Question: I'm trying to transition from one scene to another, but when I call 'presentScene' there is a crash!
The scenes are not stored in a class or referenced, they are loaded directly into the 'presentScene' call.
Screenshot of crash in Xcode:

My simple minimal project is here: <URL>
'MKScene' is just a subclass of 'SCNScene', because I would like to know when a scene is deinited to be sure that is it.
'''
self.gameView!.scene = MKScene(named:"art.scnassets/scene1.scn")
'''
then later I call
'''
let scnView:SCNView = self.gameView! as SCNView
let skTransition:SKTransition = SKTransition.crossFadeWithDuration(1.0)
skTransition.pausesIncomingScene = false
skTransition.pausesOutgoingScene = false
self.sceneToggler = !self.sceneToggler
// transition
scnView.presentScene((self.sceneToggler ? MKScene(named:"art.scnassets/scene1.scn")! : MKScene(named:"art.scnassets/scene2.scn")!), withTransition:skTransition, incomingPointOfView:nil, completionHandler:nil)
'''
If I keep a reference to the scene in my class then it works - but that's not what I want. I just want to transition to a different scene and leave the current scene behind deinited.
Why is this crashing?
It seems like a simply task...
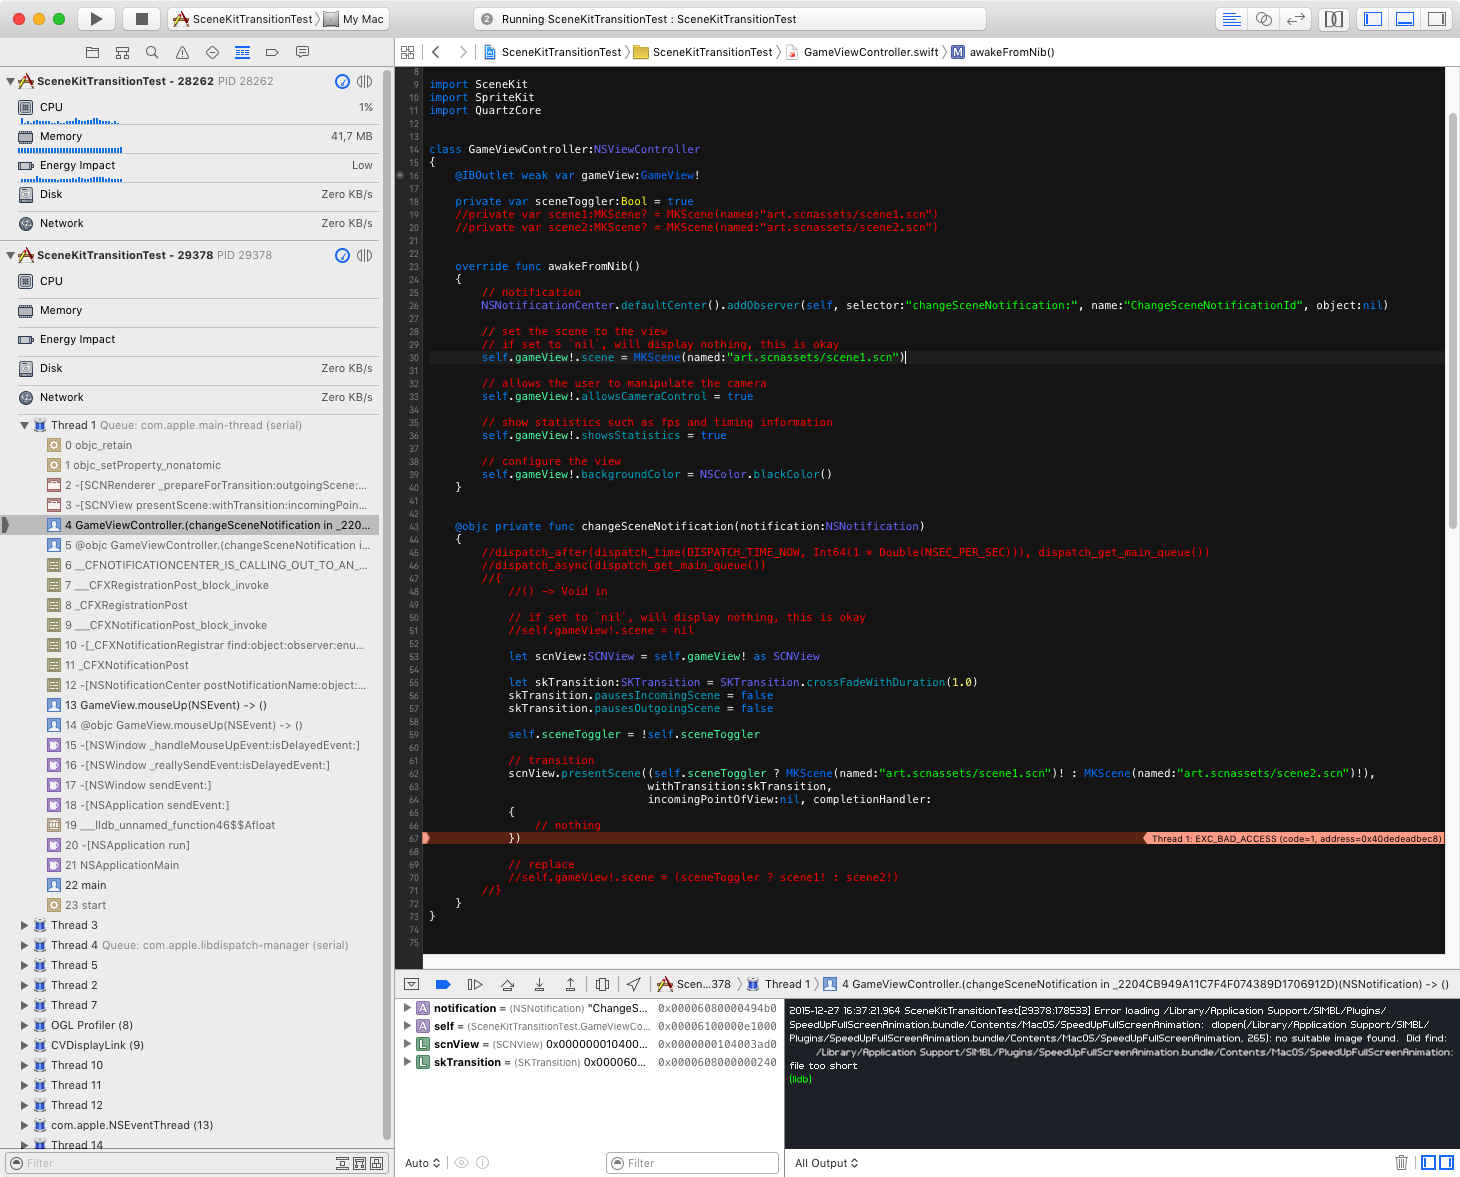
Answer: That's a bug in SceneKit. Workaround: keep a reference to the outgoing scene before calling "presentScene" and release it after that call.